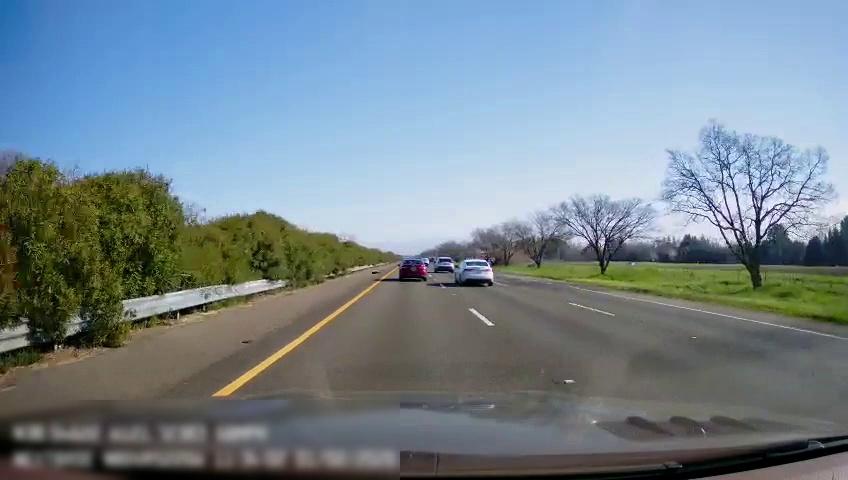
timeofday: Day
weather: Sunny
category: Drivable Space
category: Vehicles | Car
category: Vehicles | Car
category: Vehicles | Car
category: Lanes | Current Lane
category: Lanes | Current Lane
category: Lanes | Alternate Lane
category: Lanes | Alternate Lane